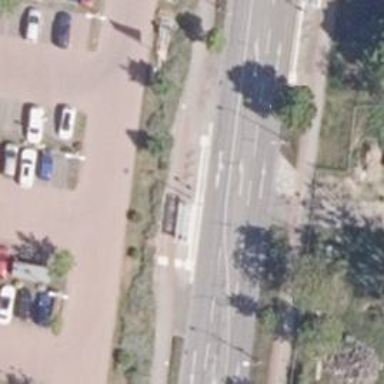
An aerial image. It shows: Secondary road with asphalt surface and cycle track on both sides.